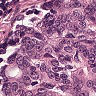
Metastatic tissue present: yes